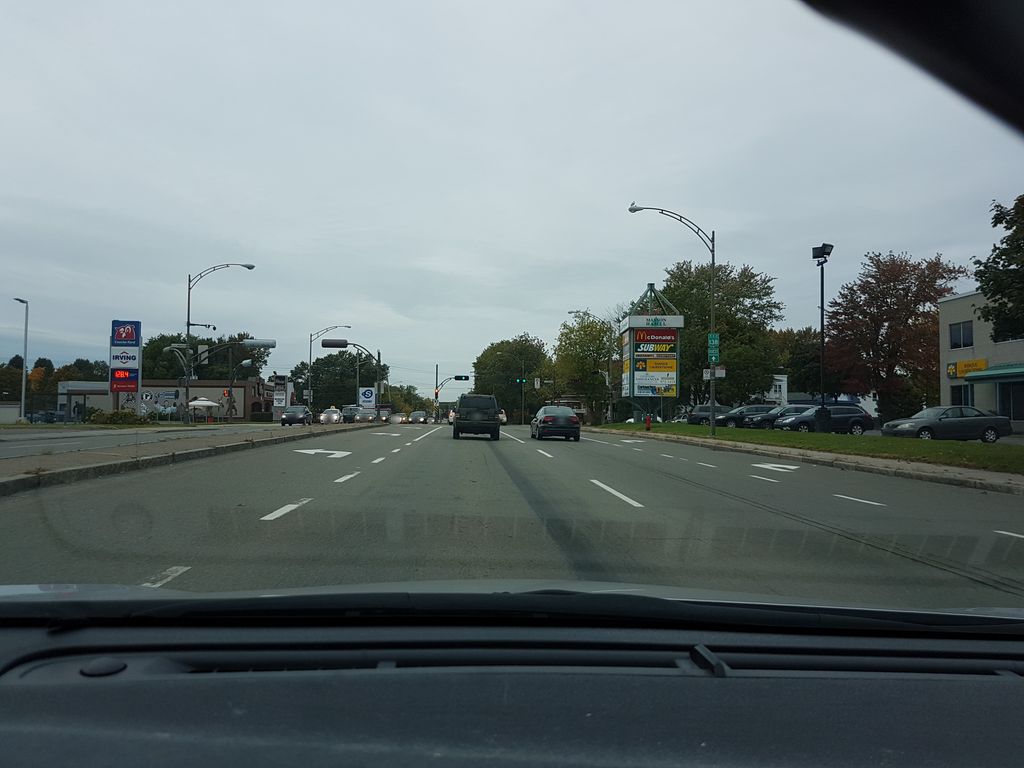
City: quebec_city